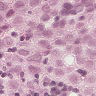
Metastatic tissue present: yes